Question: What is the maximum amount of money that can be robbed from the houses? The neighbour houses cannot be robbed at the same time.
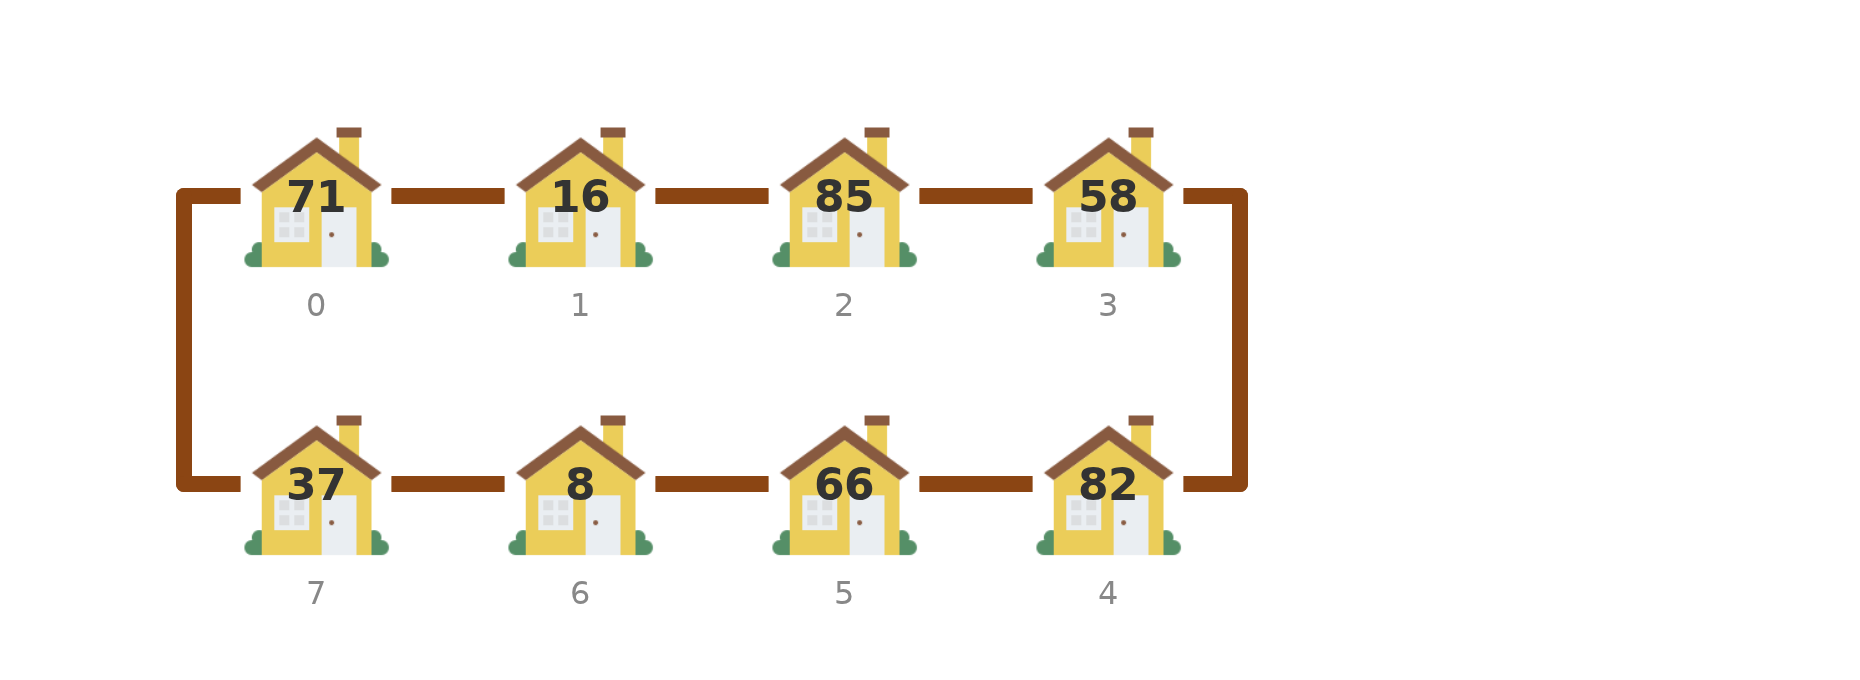
Answer: 246